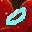
Label: 0